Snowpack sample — Buffalo Mountain, Silverthorne, Colorado, USA (1/25/25, 10:11 AM MST)
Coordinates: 39.6222, -106.1139
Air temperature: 22 °F
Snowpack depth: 110 cm
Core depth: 30 cm
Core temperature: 42.8 °F
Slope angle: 12°, slope face: 102°
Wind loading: high
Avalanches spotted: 0
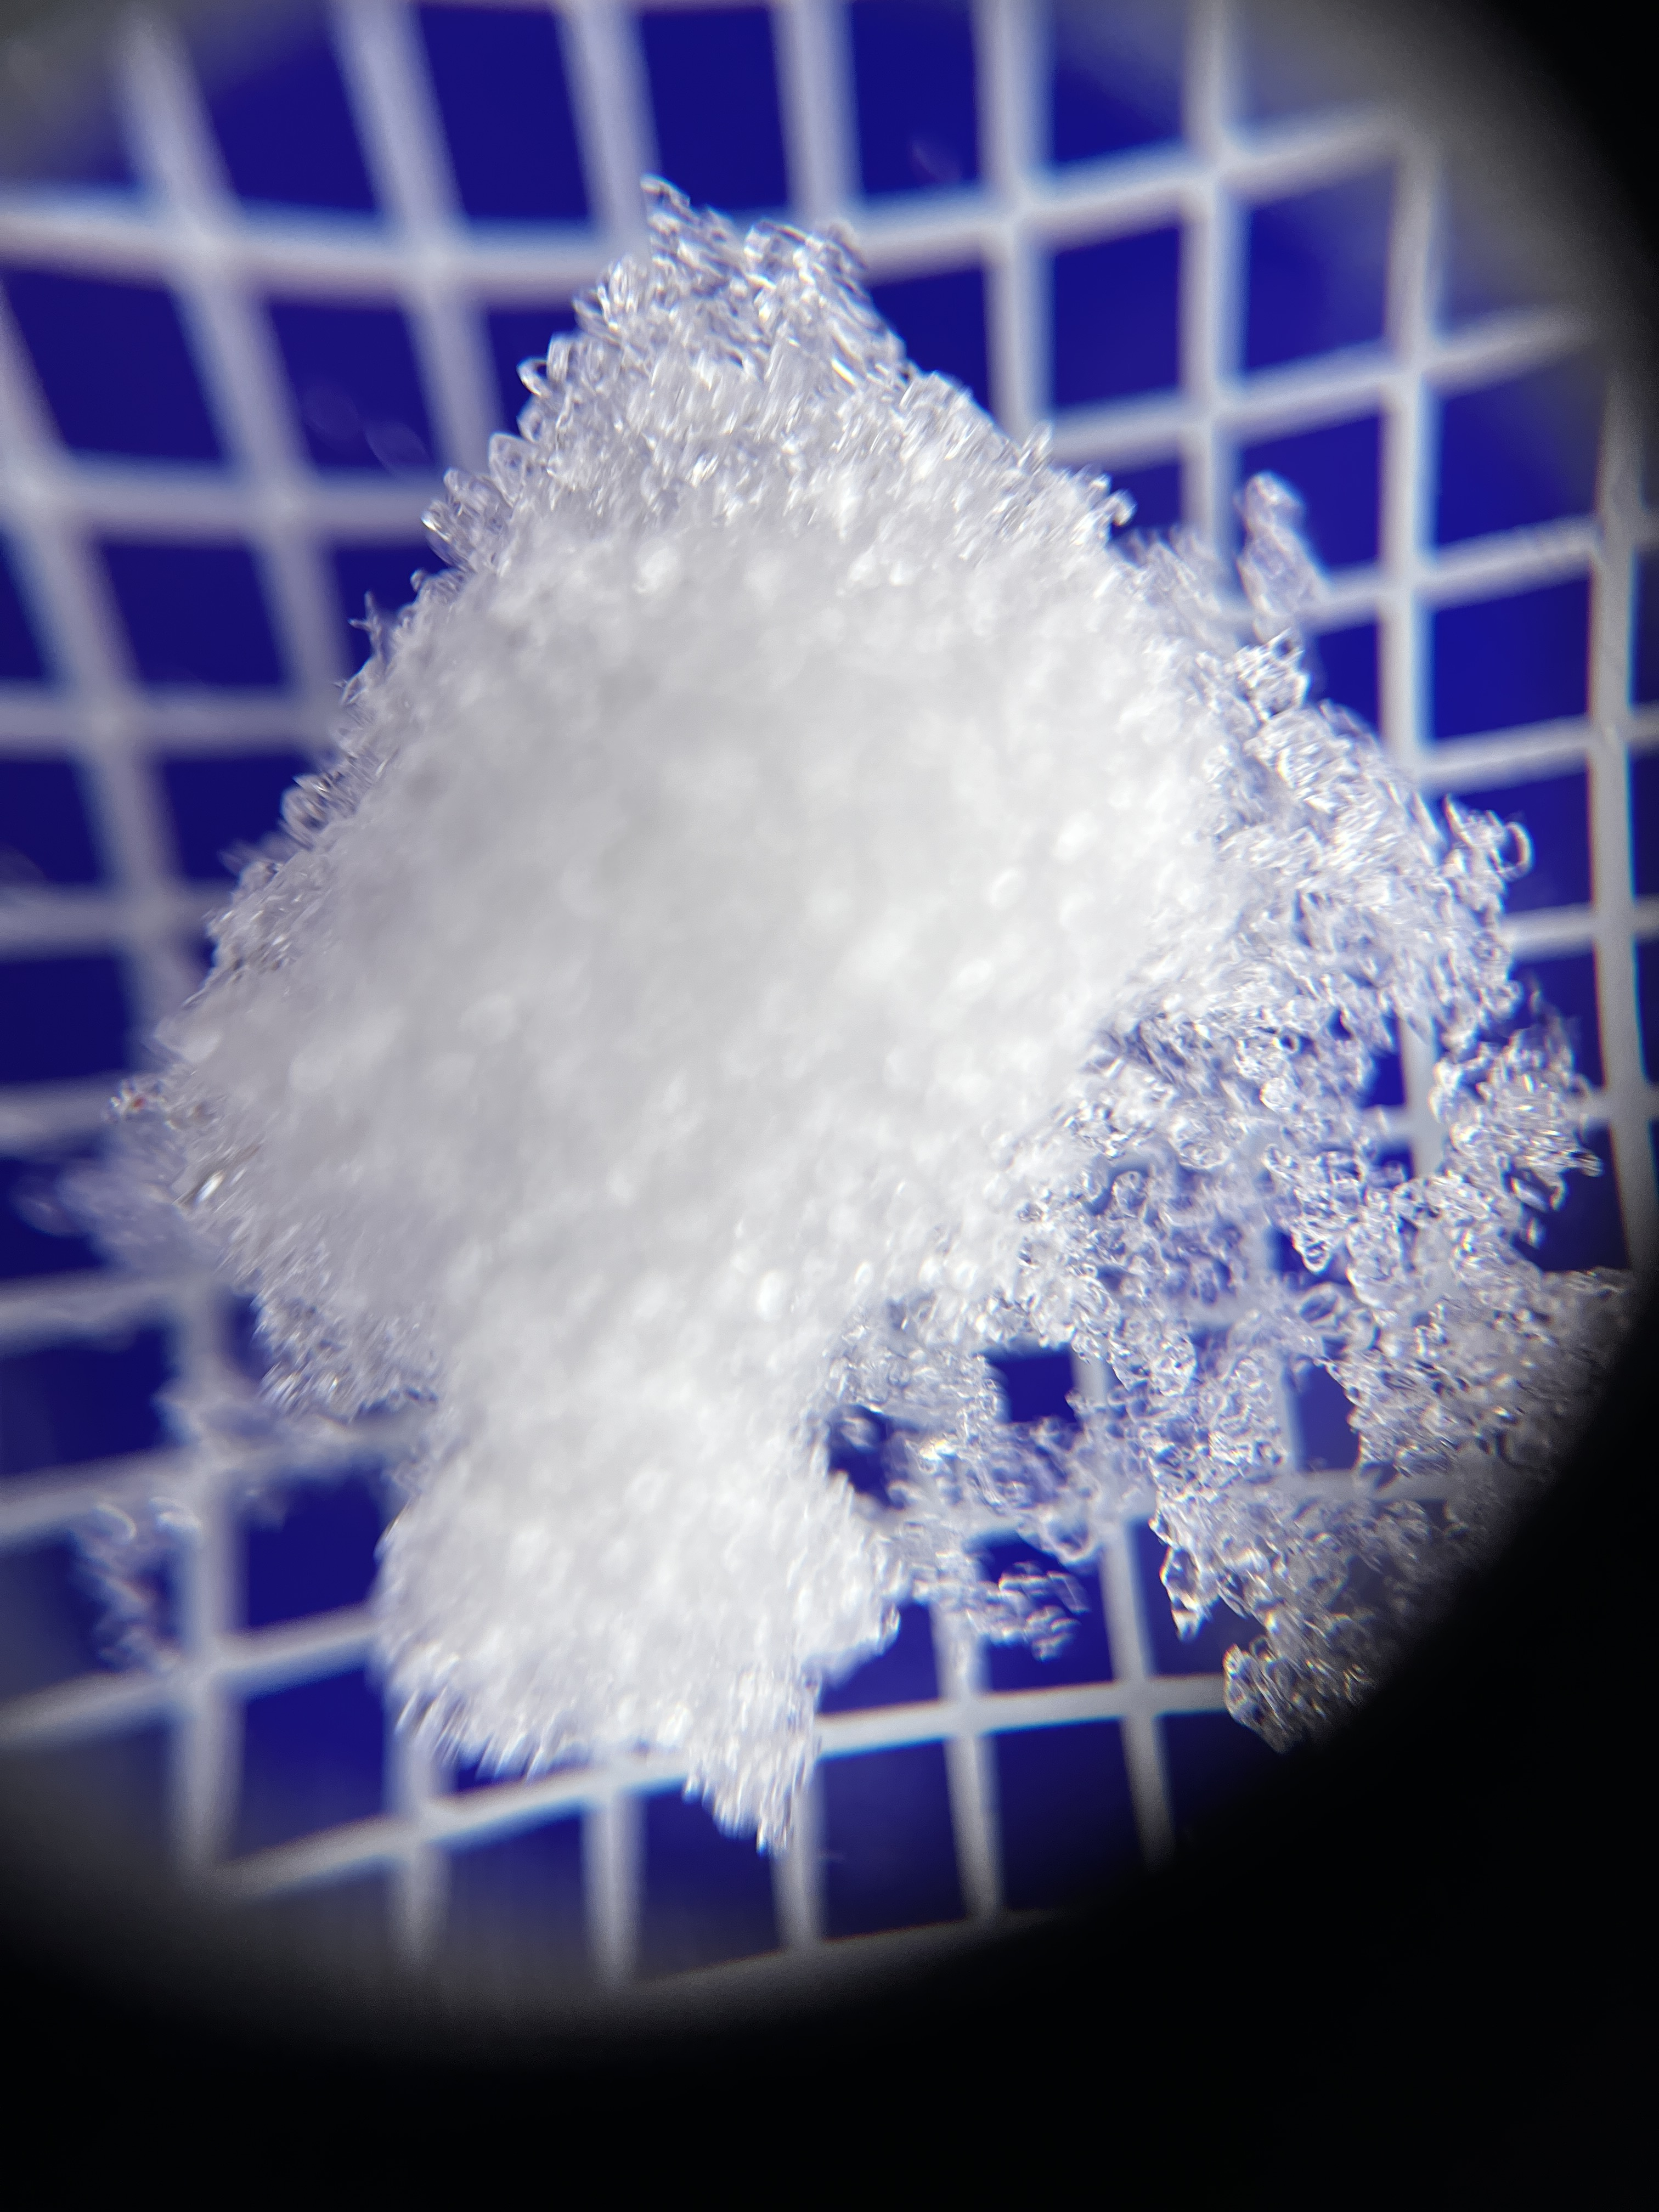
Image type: magnified_profile
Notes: No avalanches nearby, collected on the outskirts of a fire break 15 meters from the treeline, on way to Buffalo and Red Mountain